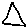
Label: triangle